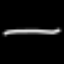
Label: line